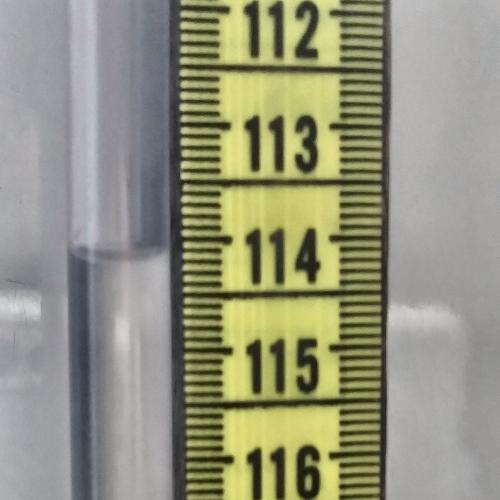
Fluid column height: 114.1 cm